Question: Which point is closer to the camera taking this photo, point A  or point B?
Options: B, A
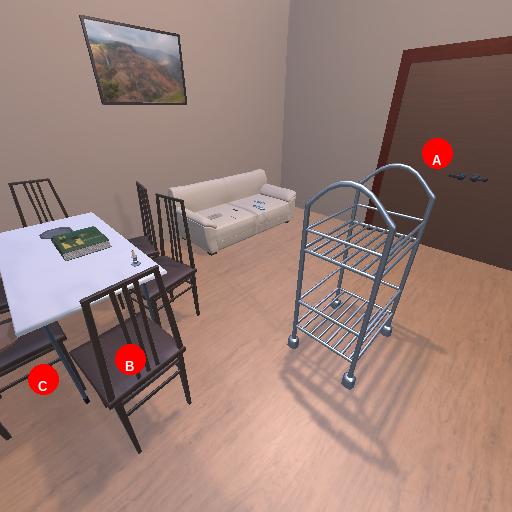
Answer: B